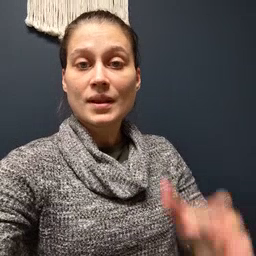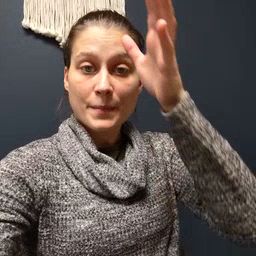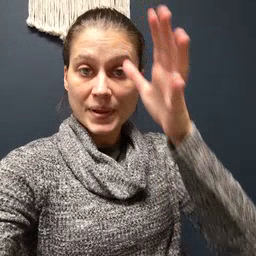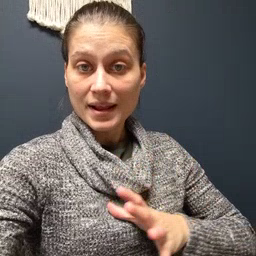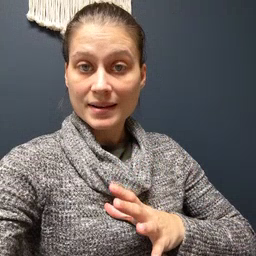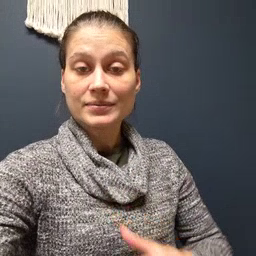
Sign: man